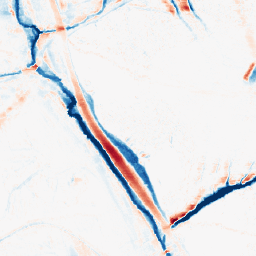
Category: morphological
Decomposition family: morphological_ellipse
Decomposition parameters: operation: average
width: 10
height: 20
Upsampling method: nearest
Upsampling parameters: scale: 2
Upsampling scale: 2